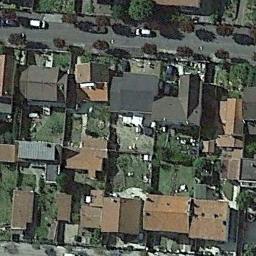
Label: residential